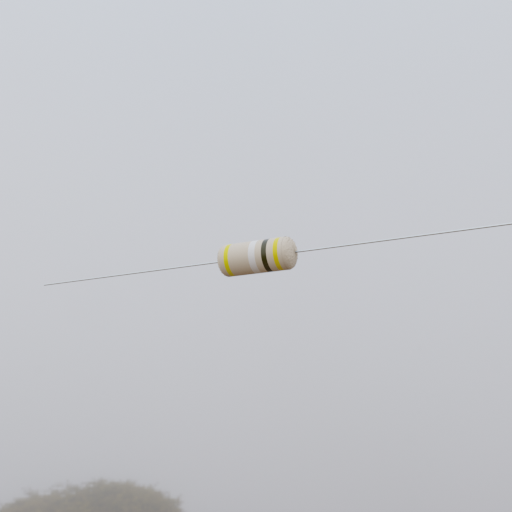
Resistor colour bands (in order): yellow, white, black, yellow